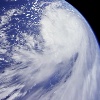
Label: cloud